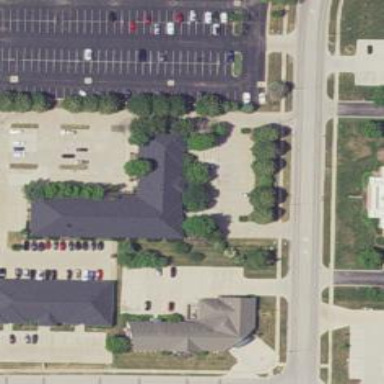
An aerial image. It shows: Commercial building.